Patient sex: F
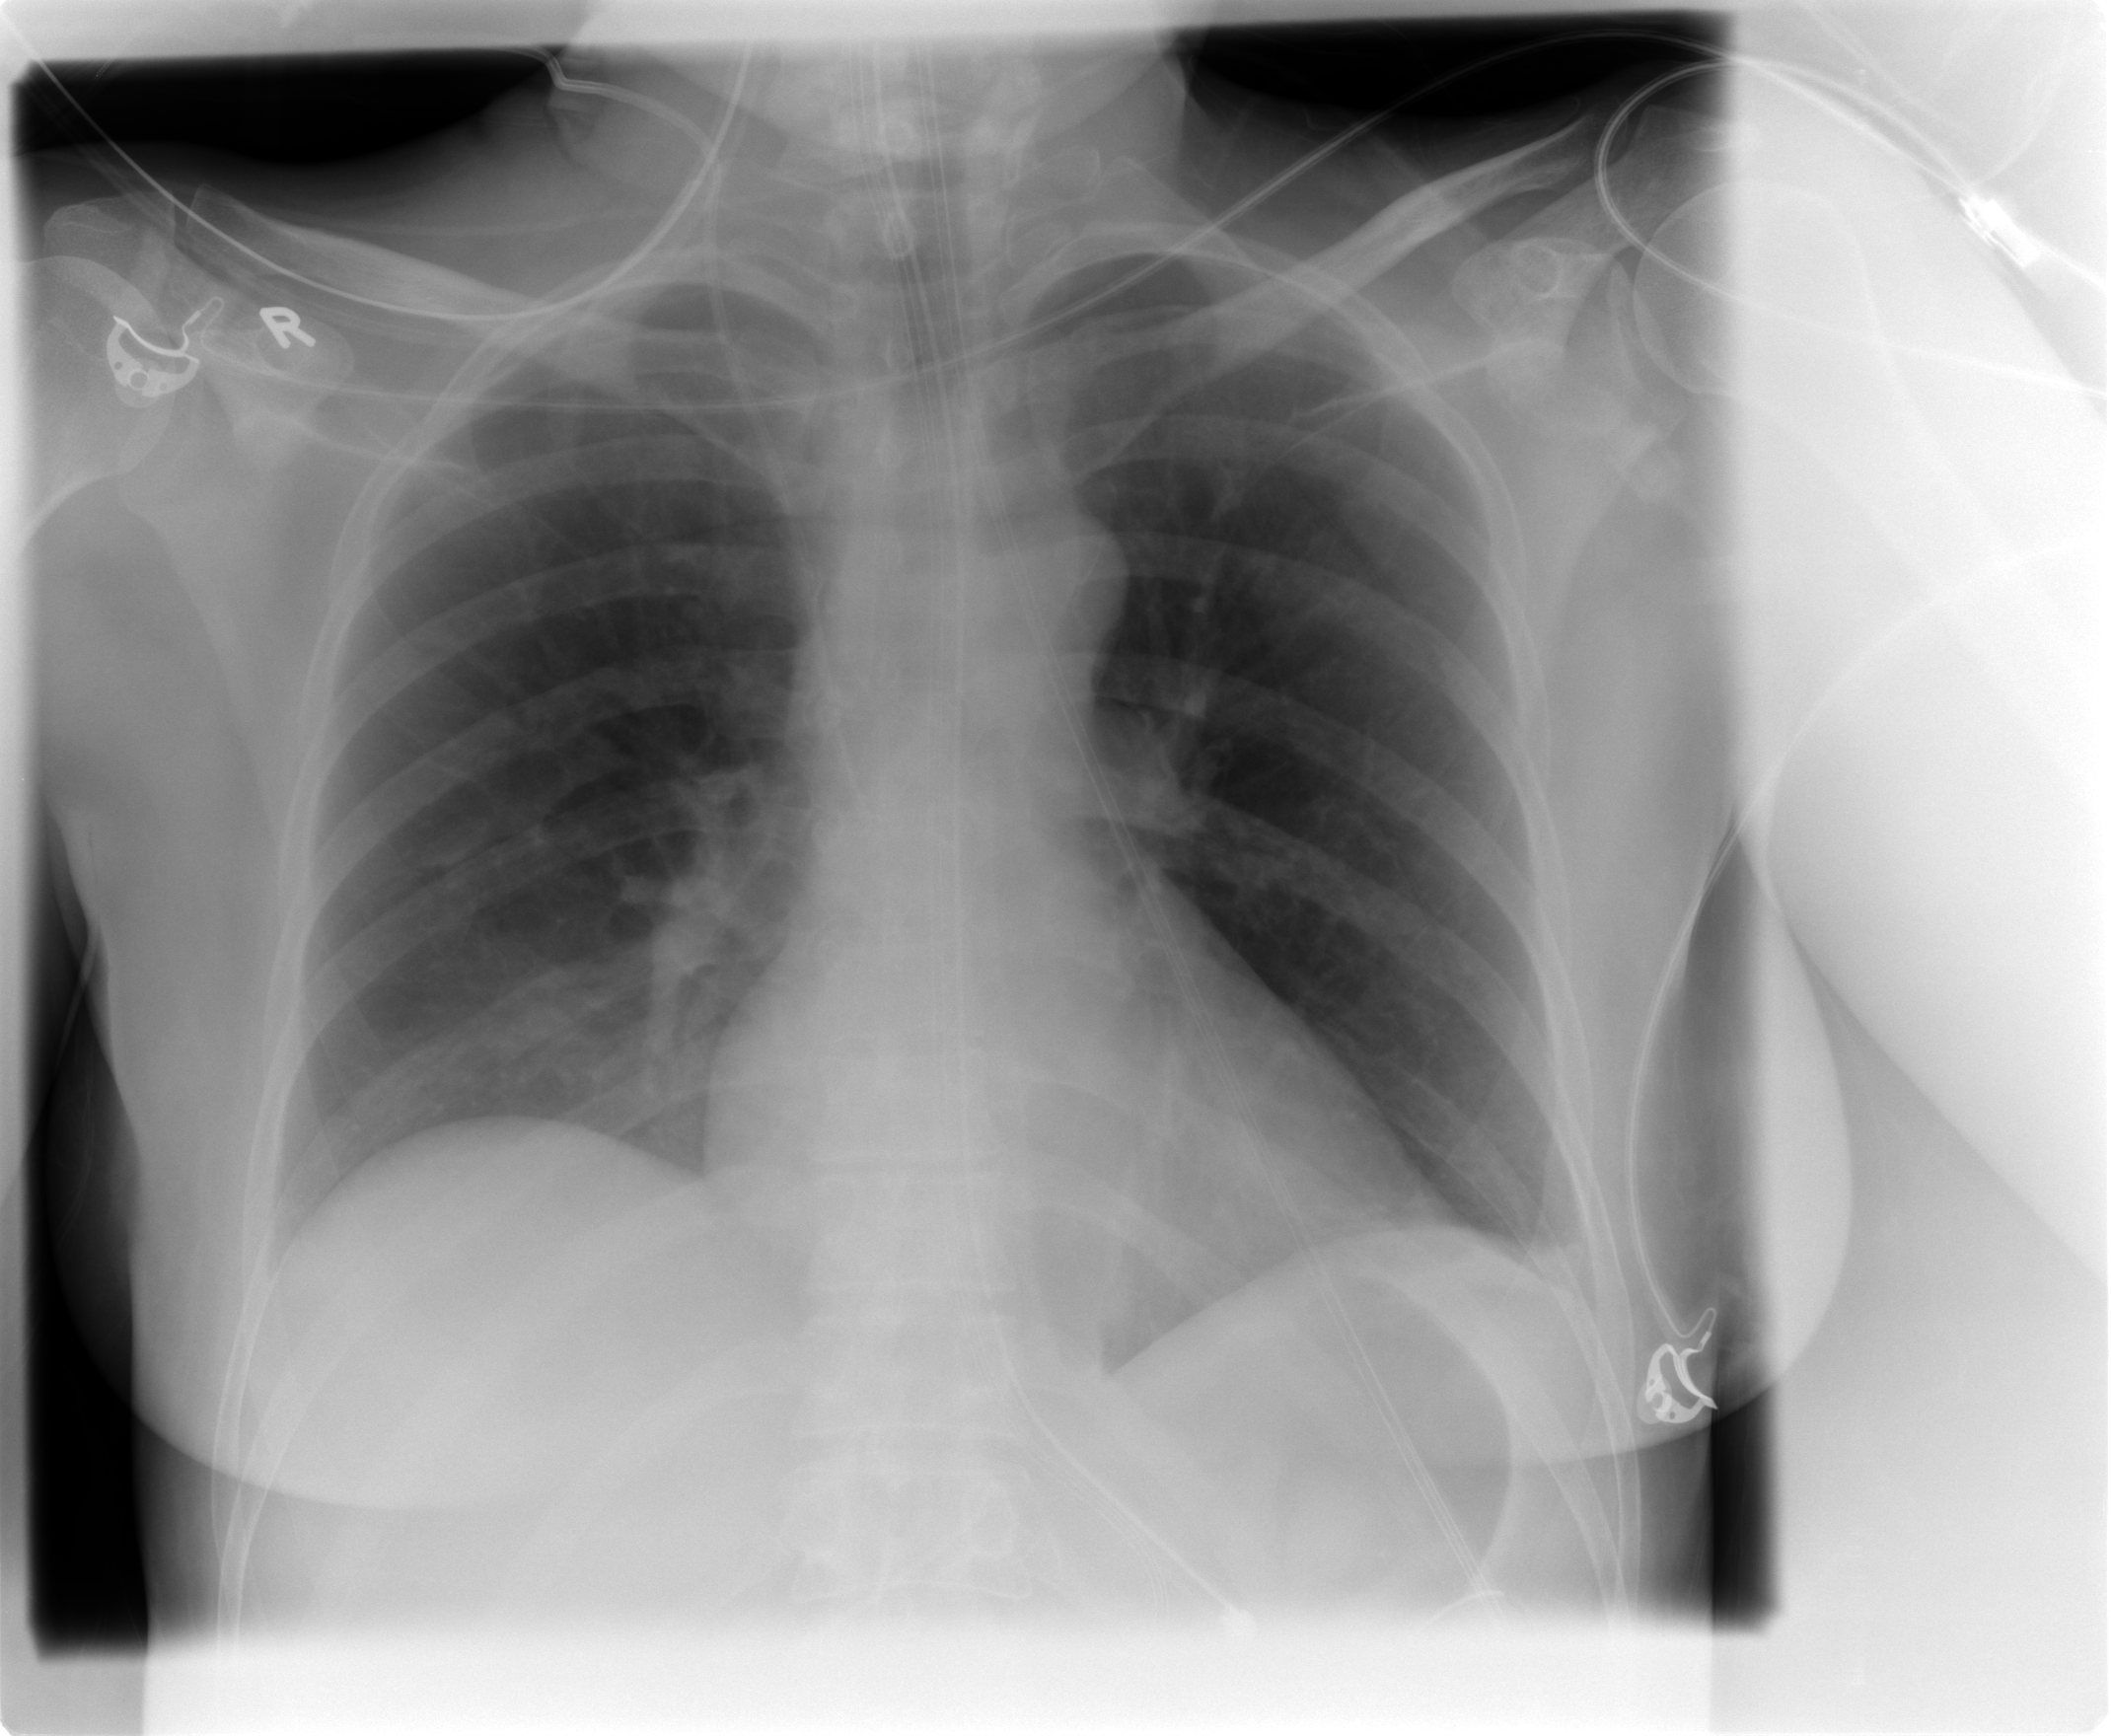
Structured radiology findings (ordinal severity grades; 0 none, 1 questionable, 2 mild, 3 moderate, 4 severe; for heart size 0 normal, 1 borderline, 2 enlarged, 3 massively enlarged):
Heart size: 0
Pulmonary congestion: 2
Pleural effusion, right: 0
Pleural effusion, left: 0
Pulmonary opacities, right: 0
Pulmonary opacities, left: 0
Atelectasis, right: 2
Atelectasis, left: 2